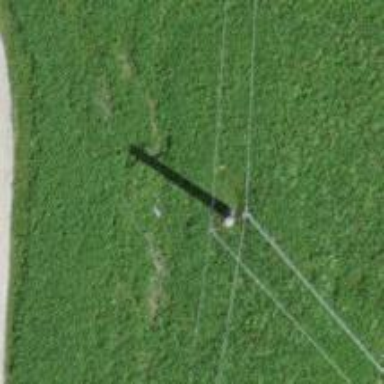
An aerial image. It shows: Utility pole in the area.